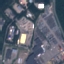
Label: Industrial